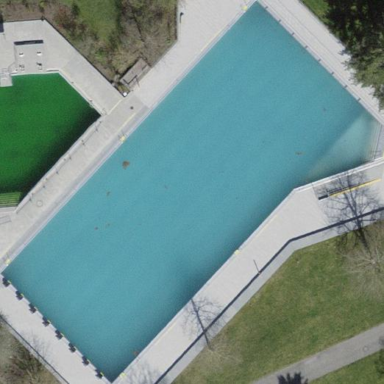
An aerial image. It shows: Swimming pool on leisure land.